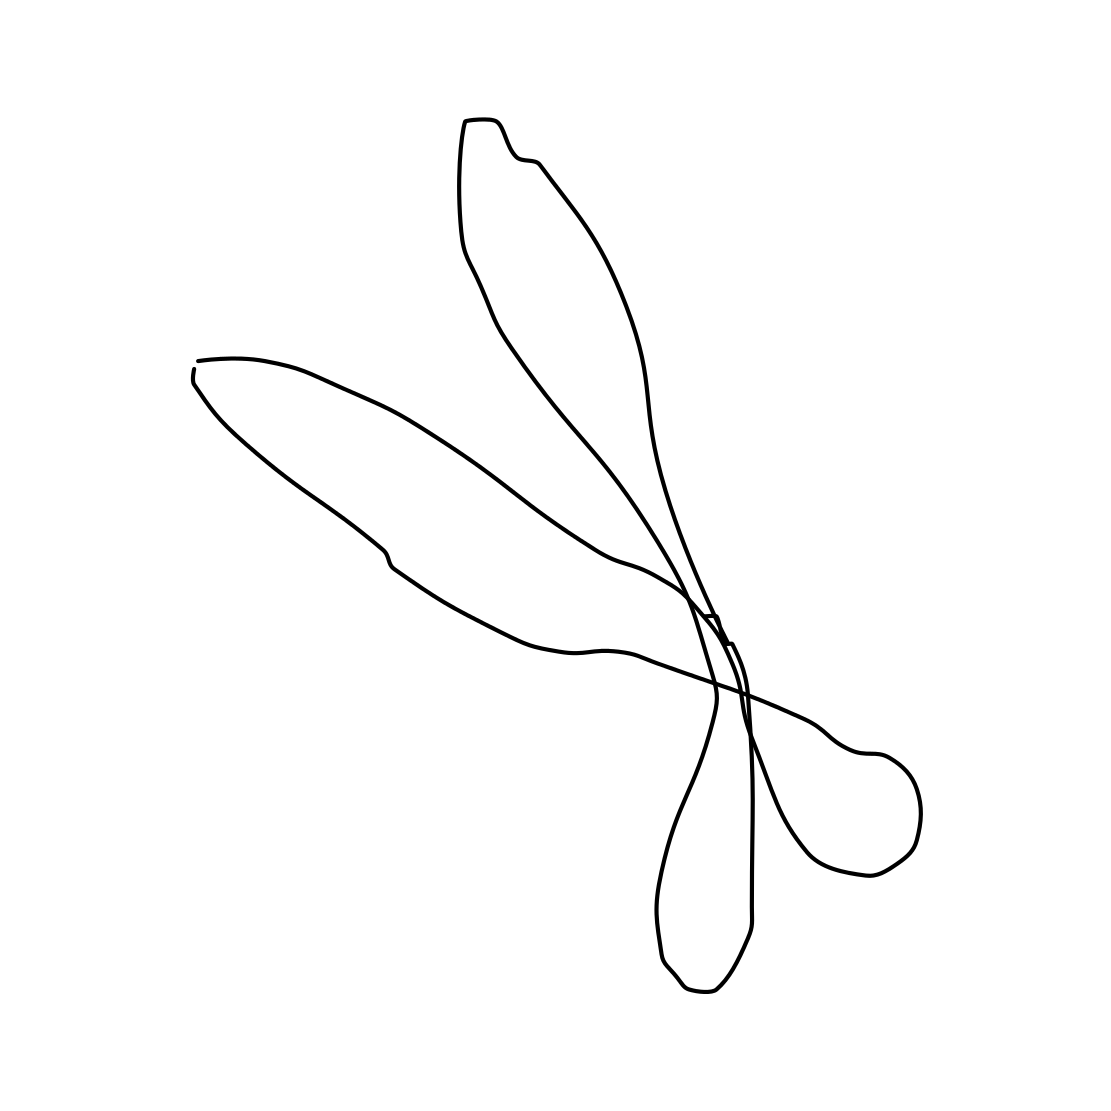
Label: scissors